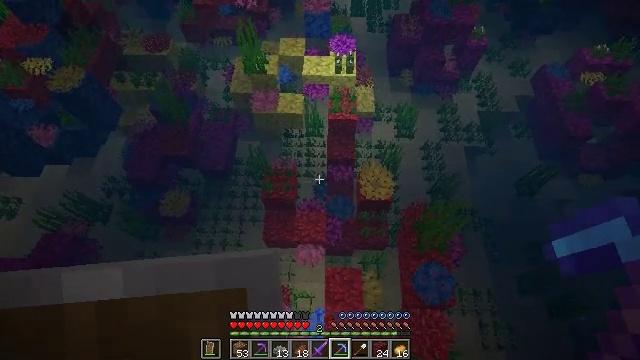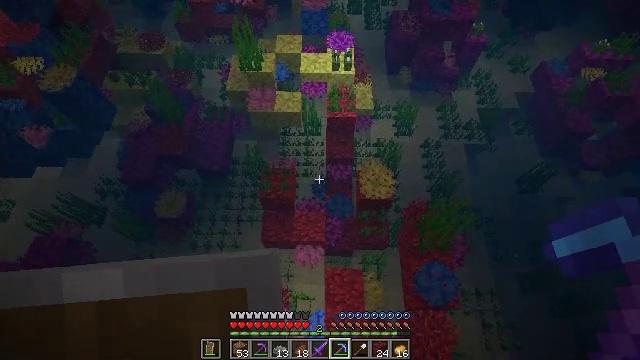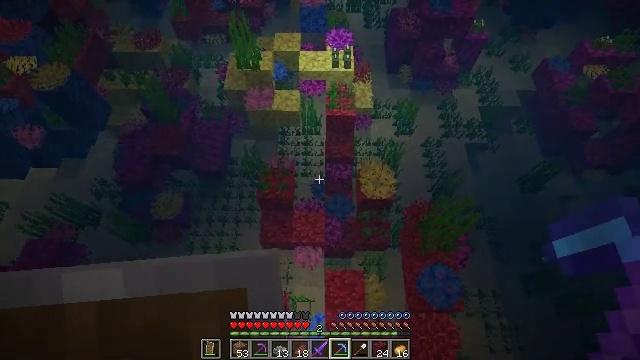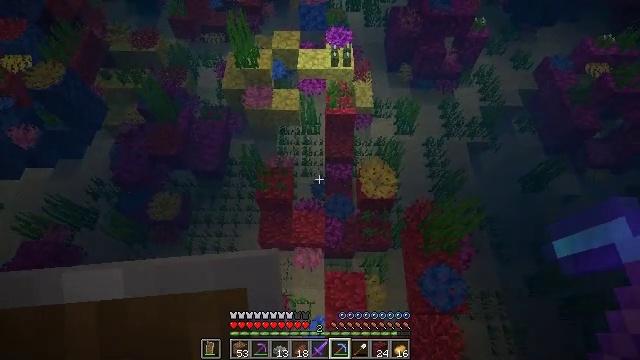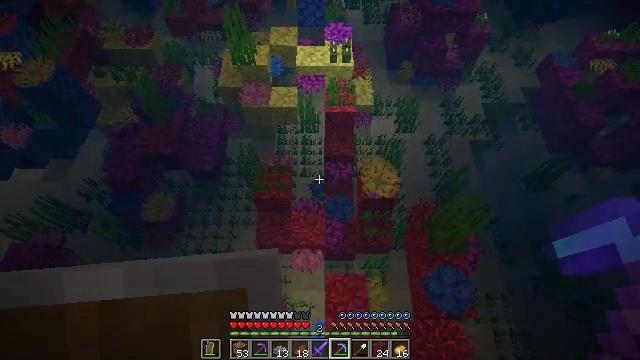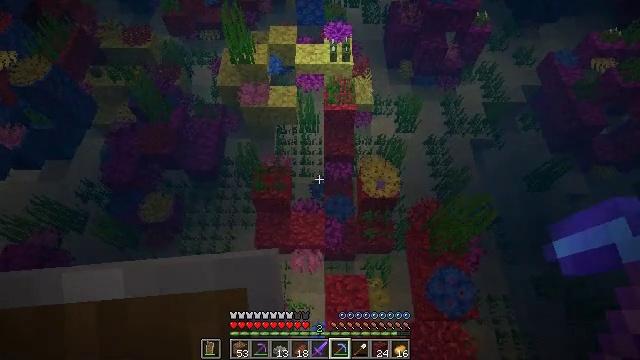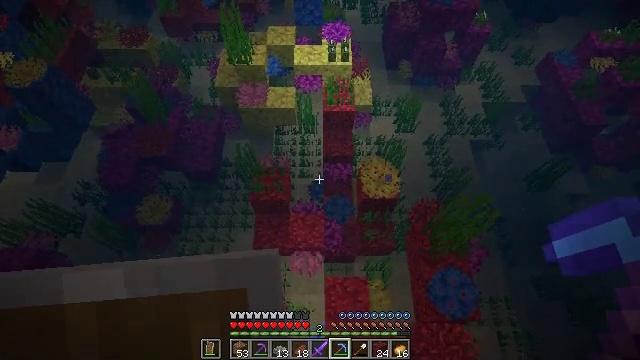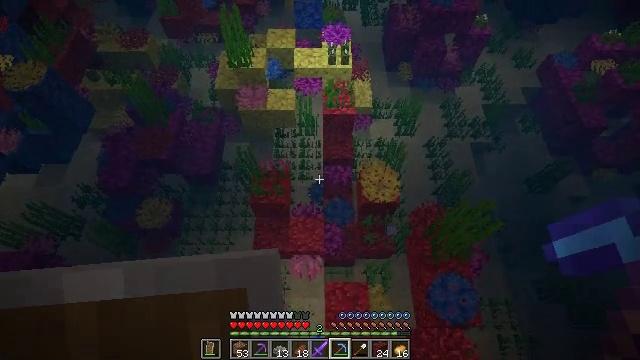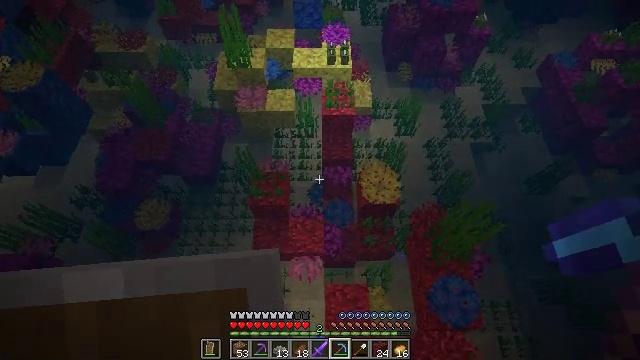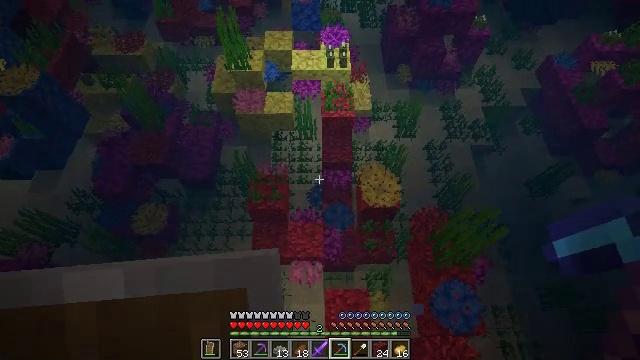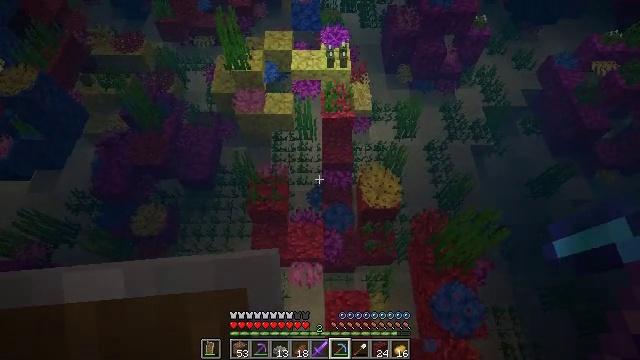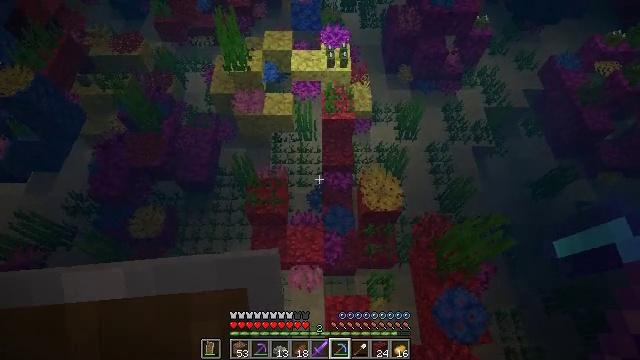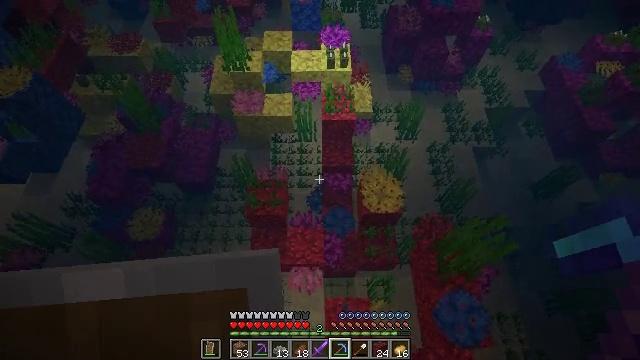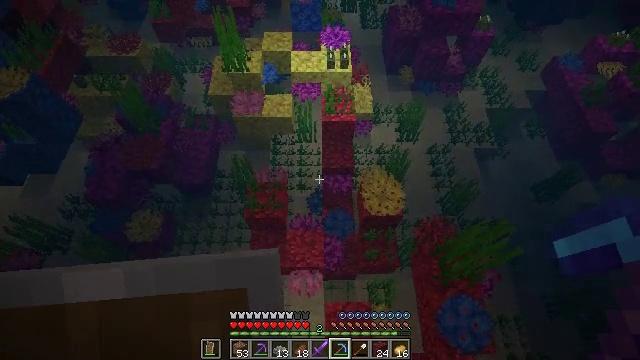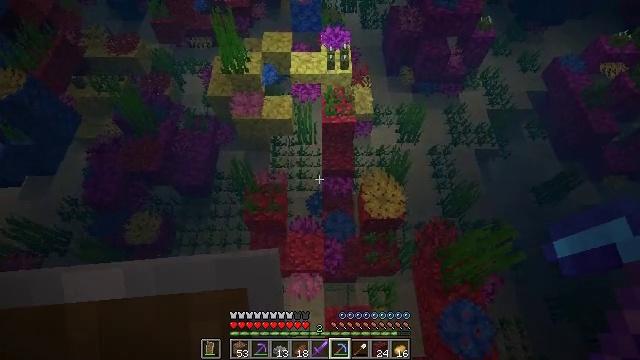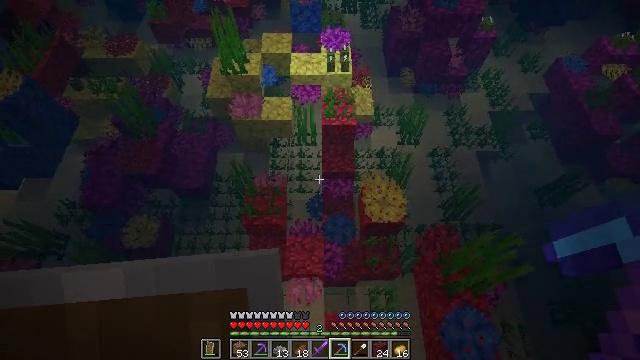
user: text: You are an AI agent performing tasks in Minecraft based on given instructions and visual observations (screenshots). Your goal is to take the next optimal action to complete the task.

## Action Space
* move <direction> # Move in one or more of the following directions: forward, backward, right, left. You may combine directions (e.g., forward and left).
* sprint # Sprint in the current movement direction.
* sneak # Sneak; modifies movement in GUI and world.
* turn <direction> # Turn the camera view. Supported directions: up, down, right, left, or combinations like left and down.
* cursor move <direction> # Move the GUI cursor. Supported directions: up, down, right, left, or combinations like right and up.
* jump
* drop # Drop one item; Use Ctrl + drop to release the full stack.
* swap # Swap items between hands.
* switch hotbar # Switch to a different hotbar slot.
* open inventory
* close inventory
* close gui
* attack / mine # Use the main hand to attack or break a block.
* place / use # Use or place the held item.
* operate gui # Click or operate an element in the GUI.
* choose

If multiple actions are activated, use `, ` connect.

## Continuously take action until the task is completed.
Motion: motion action
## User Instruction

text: Gather seagrass near the seafloor.
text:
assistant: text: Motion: move forward, sneak
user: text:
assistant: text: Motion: move forward, sneak
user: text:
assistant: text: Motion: move forward, sneak
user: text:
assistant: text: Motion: move forward, sneak
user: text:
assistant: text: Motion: move forward
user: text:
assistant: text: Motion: move forward
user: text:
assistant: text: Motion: move forward
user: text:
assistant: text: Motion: move forward
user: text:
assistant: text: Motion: move forward
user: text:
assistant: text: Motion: move forward
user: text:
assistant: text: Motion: move forward
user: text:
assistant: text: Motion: move forward
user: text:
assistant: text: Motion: move forward
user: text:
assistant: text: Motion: move forward
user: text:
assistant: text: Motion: move forward
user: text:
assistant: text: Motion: move forward
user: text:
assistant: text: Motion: move forward
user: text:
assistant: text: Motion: move forward
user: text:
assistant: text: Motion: move forward
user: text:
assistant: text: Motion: move forward
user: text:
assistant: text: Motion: move forward
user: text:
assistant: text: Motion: move forward
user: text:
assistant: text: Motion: move forward
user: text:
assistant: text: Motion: move forward
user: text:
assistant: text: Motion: move forward
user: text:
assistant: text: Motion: move forward
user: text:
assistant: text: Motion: move forward
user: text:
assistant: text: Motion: move forward
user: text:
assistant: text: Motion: move forward
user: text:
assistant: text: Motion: move forward